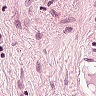
Metastatic tissue present: no